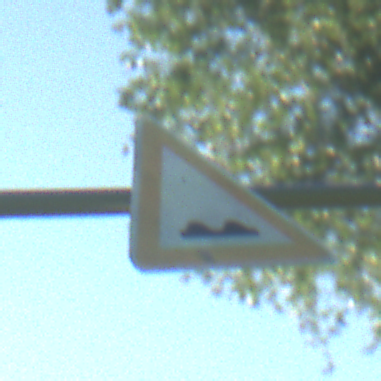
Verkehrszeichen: UnebeneFahrbahn
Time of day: MorningAfternoon
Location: Outdoor (Nature)
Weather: Clear
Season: NotSpecified
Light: Natural